Question: I want the user to be able to order a list of objects in a table using javascript. Then, in a django function I would like to sort those object based on the same ordering, not on an attribute.
Is it possible? I was thinking about passing a list of pk from the template to the view and then ordering the objects according to this list, but I have not found a way to do it yet.

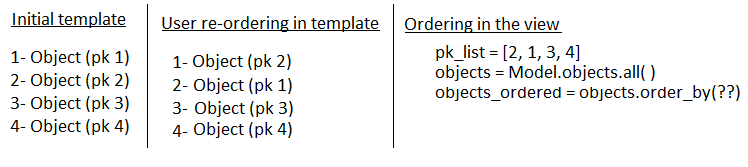
Answer: I don't think this is possible with queryset. Try following:
'''
pk_list = [2, 1, 3, 4]
pk2obj = {obj.pk: obj for obj in Model.objects.all()}
objects_ordered = [pk2obj[pk] for pk in pk_list]
'''
'pkg2obj' is mapping between pk and model instance object. To make a dictionary I used <URL>.
If you want to omit deleted objects:
'''
objects_ordered = [pk2obj[pk] for pk in pk_list if pk in pk2obj]
'''
Else if you want to replace deleted objects with default value ('None' in following code):
'''
objects_ordered = [pk2obj.get(pk, None) for pk in pk_list]
'''